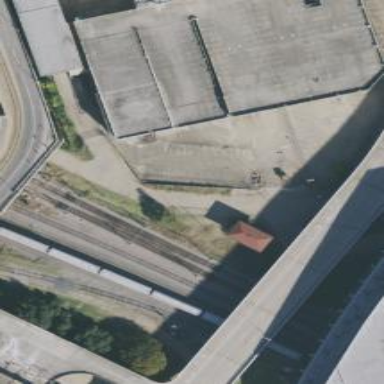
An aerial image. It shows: Site related to railway infrastructure.